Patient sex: M
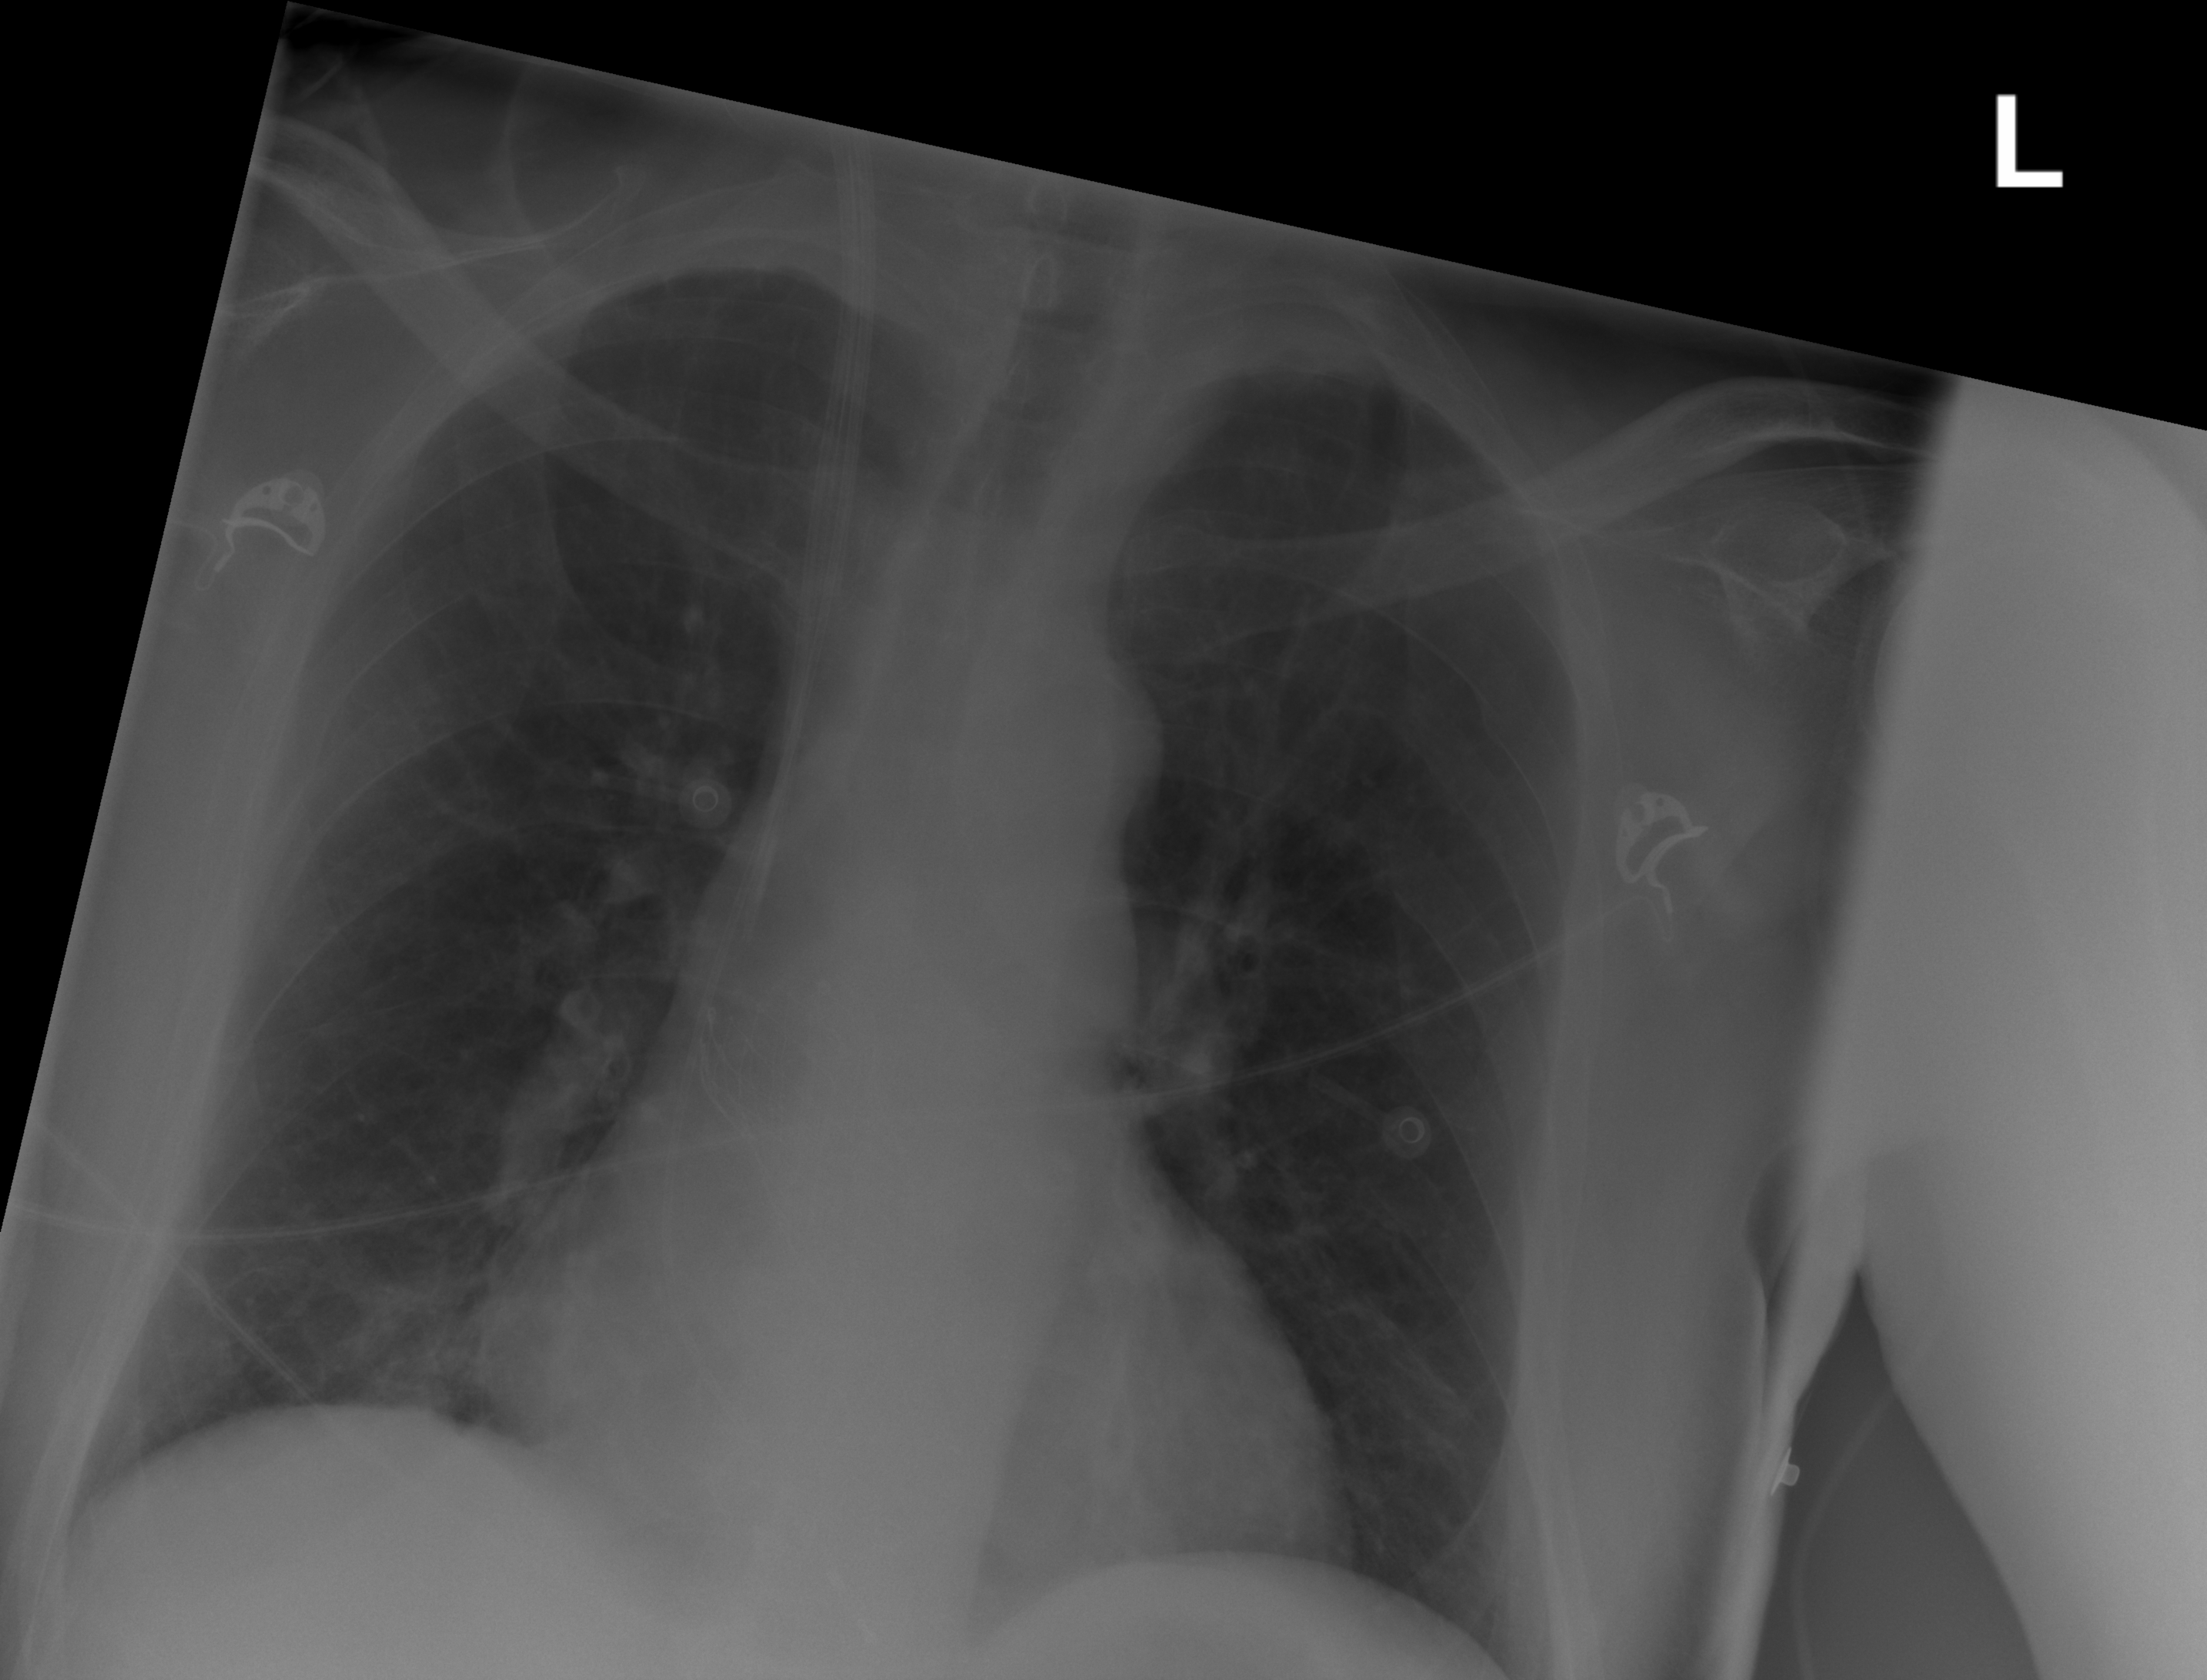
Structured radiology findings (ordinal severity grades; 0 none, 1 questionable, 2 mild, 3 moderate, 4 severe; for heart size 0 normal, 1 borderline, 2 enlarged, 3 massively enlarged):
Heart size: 1
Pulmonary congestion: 0
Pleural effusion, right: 0
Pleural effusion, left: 0
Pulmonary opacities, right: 0
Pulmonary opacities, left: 0
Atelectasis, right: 1
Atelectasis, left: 0